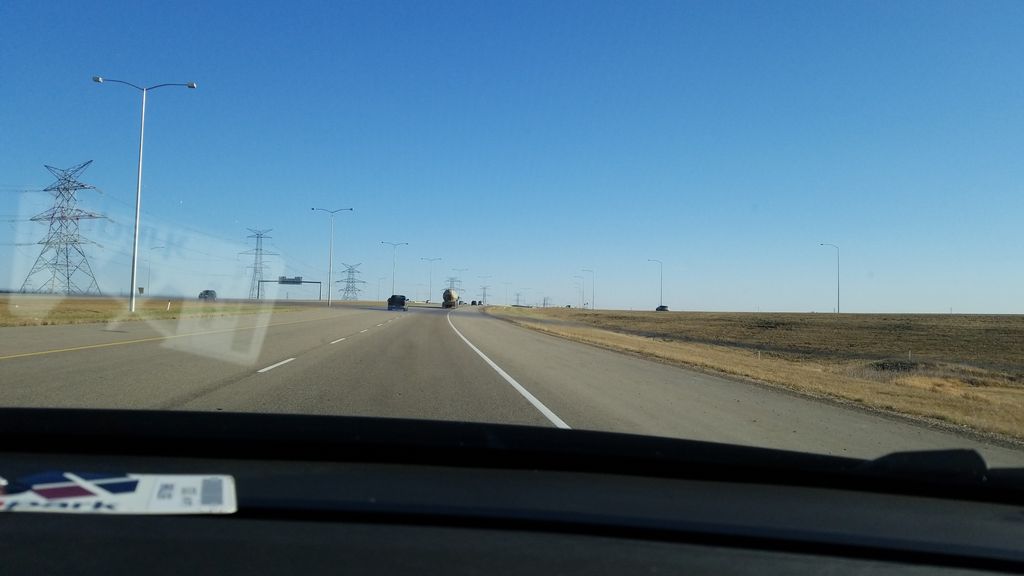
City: edmonton